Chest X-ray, PA view. Patient: 55 years old, sex M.
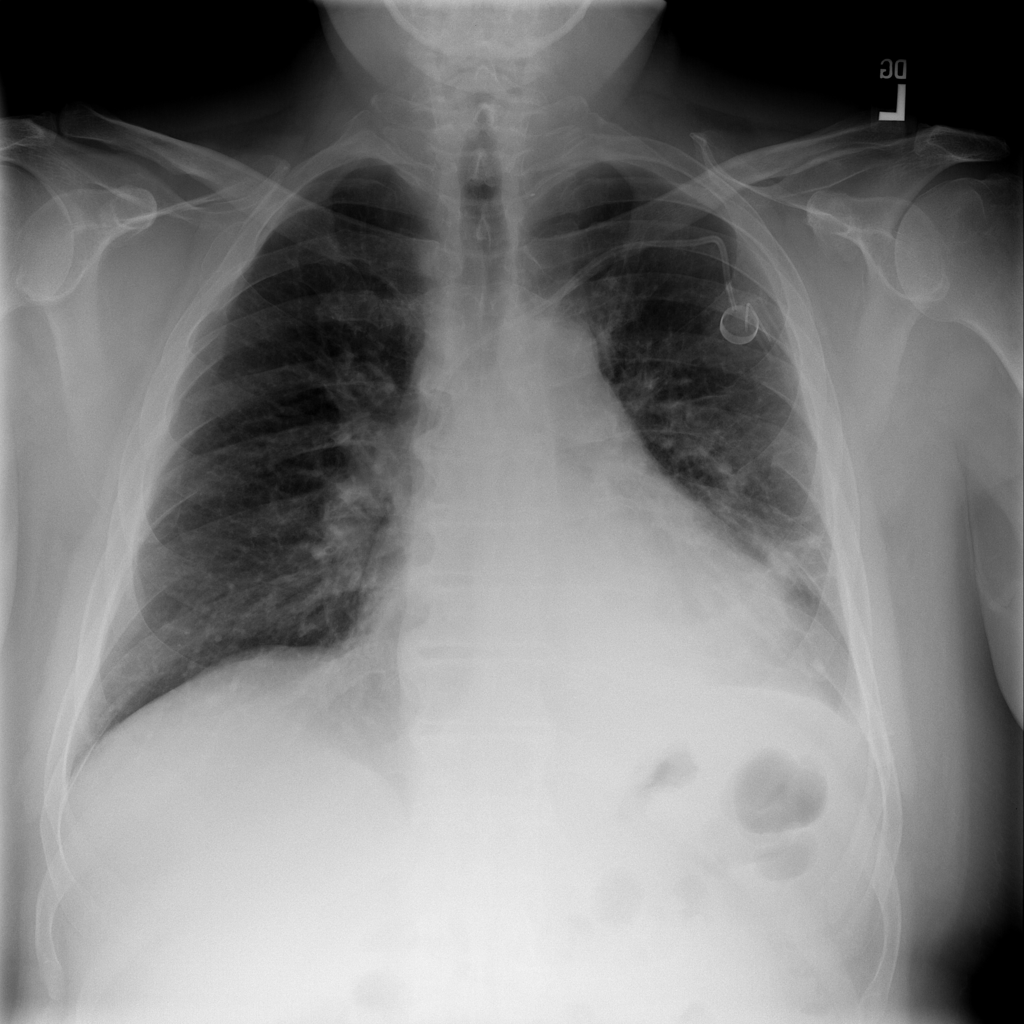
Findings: Effusion, Infiltration, Mass